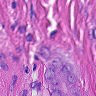
Metastatic tissue present: yes